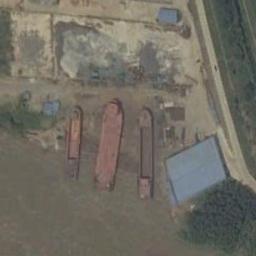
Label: ship